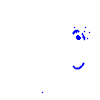
Particle: electron